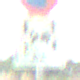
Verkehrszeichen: CarsharingfahrzeugeFrei
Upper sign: EingeschraenktesHalteverbot
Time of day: MorningAfternoon
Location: Outdoor (Nature)
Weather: PartlyCloudy
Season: NotSpecified
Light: Natural